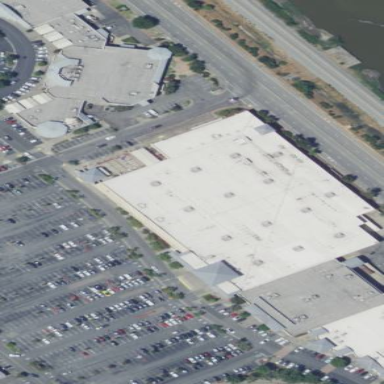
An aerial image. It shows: Retail building housing department store.